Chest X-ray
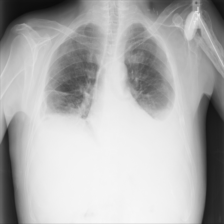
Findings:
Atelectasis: negative
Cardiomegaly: negative
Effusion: positive
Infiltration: negative
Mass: negative
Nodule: negative
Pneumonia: negative
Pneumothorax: negative
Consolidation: negative
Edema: negative
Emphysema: negative
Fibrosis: negative
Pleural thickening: negative
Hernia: negative